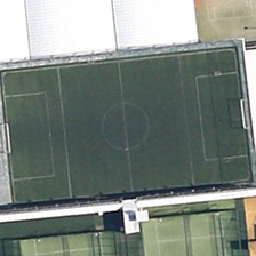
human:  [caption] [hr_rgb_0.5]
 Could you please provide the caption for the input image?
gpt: There are two white buildings near the soccer ground.

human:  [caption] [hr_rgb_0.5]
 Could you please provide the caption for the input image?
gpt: Two white buildings are near the football field.

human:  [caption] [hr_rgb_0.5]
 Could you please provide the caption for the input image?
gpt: Two white buildings are close to the football field.

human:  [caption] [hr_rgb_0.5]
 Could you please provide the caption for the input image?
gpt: Two white buildings near the football field

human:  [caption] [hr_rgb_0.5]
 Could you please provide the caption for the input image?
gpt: Two white buildings near a football field.